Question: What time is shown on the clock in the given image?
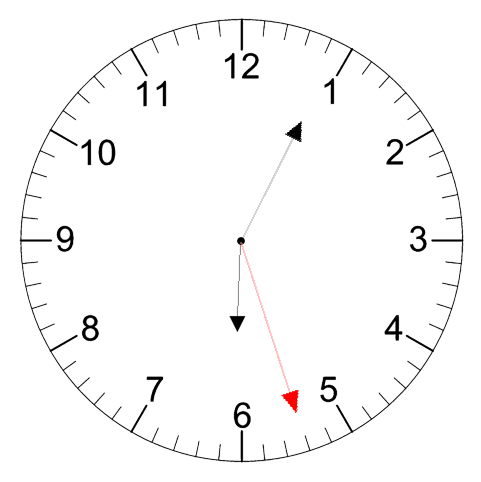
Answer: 06:04:27